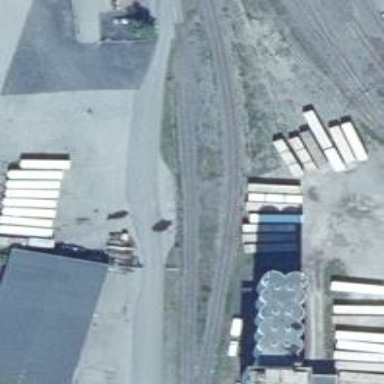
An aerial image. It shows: Rail spur service.